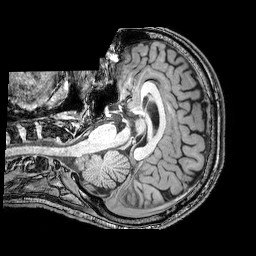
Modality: T1w
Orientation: axial
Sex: male
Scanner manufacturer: philips
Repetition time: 0.008126 s
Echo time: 0.00372 s